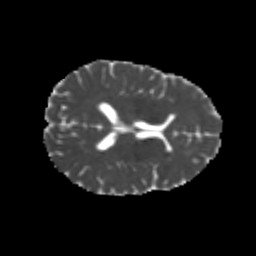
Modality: MD
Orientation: axial
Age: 22
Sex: female
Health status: healthy
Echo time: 0.074 s